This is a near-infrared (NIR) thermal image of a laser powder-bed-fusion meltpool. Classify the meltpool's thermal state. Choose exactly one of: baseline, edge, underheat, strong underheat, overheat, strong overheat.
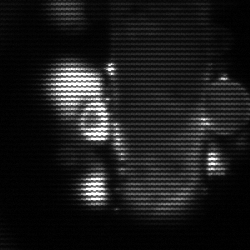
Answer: strong underheat